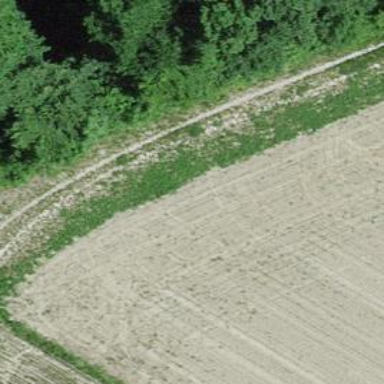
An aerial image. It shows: Dirt path.